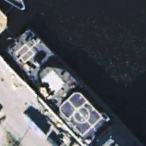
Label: cruiser